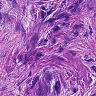
Metastatic tissue present: yes